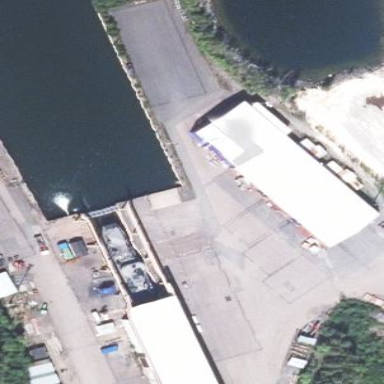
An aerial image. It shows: Dock located along the waterway.